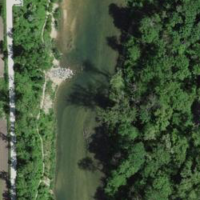
EUNIS habitat code: 53
Species observed at this site:
Tussilago farfara
Humulus lupulus
Anas platyrhynchos
Alcedo atthis
Mergus merganser